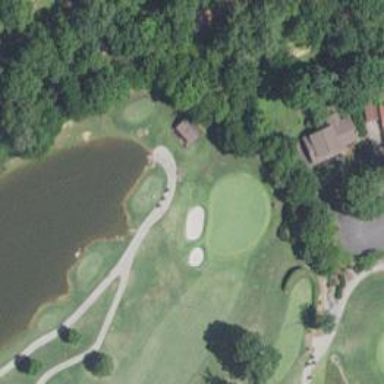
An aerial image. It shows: View of golf hole.